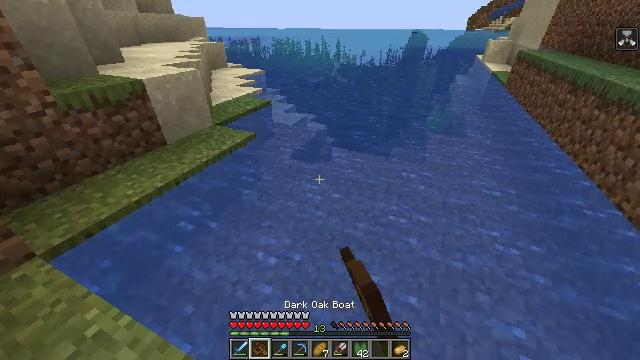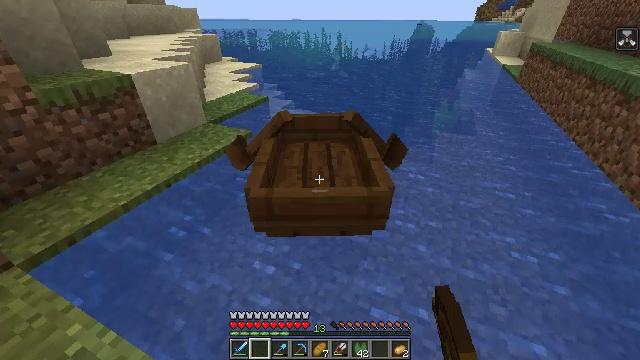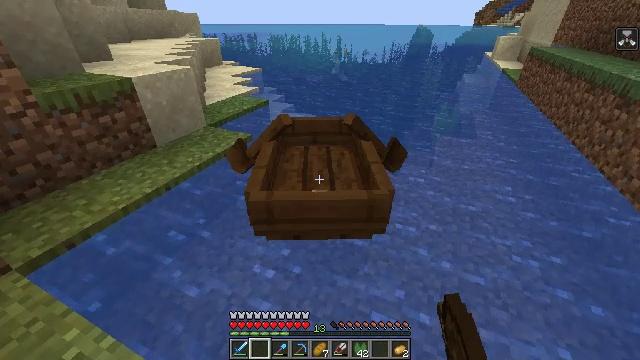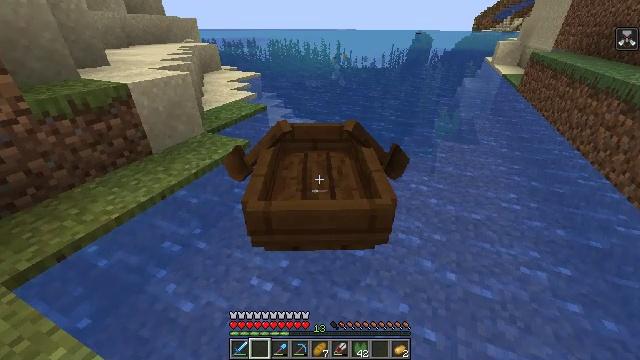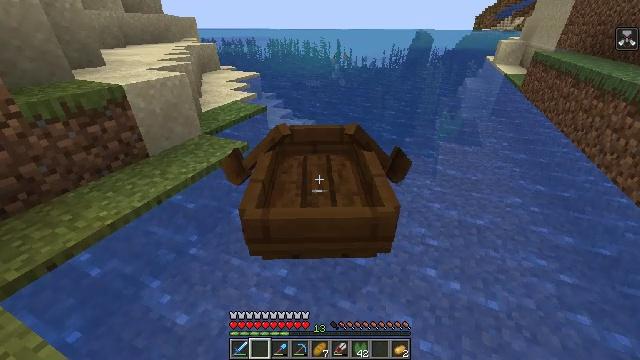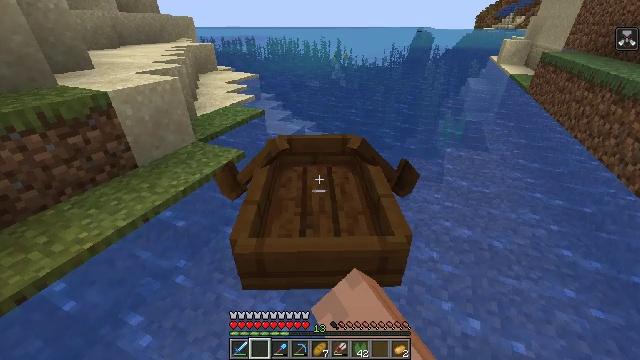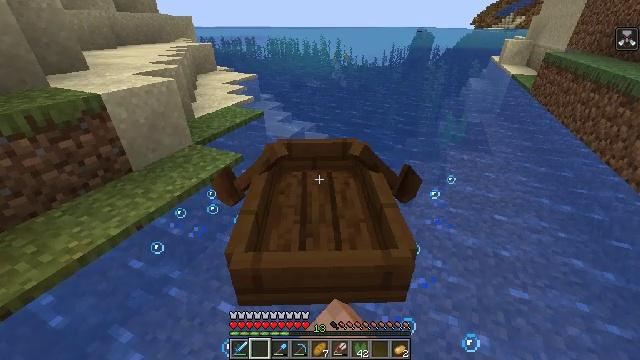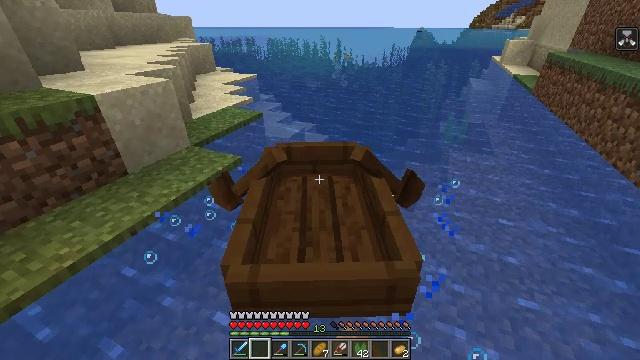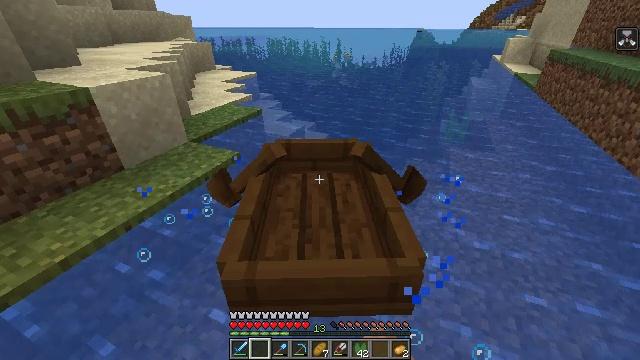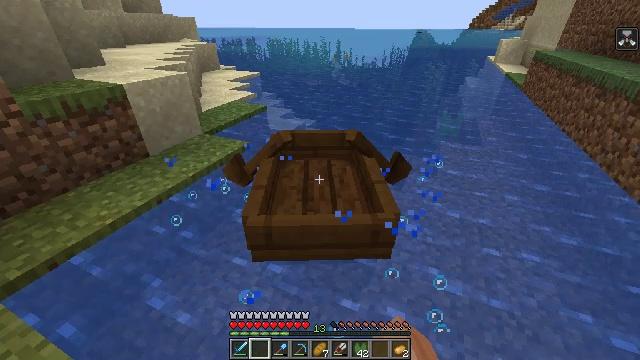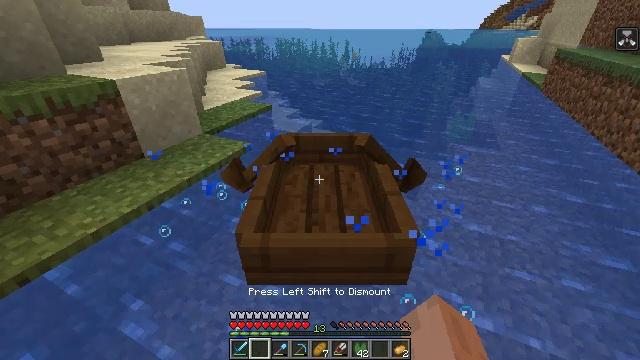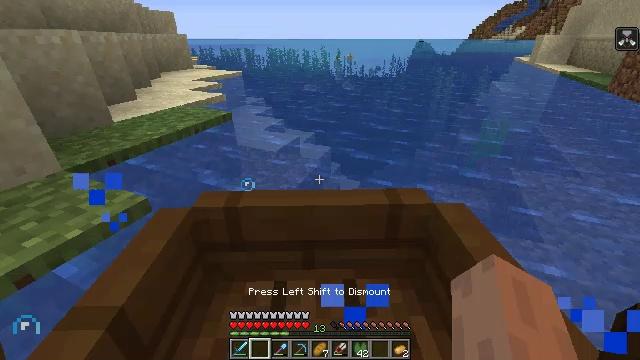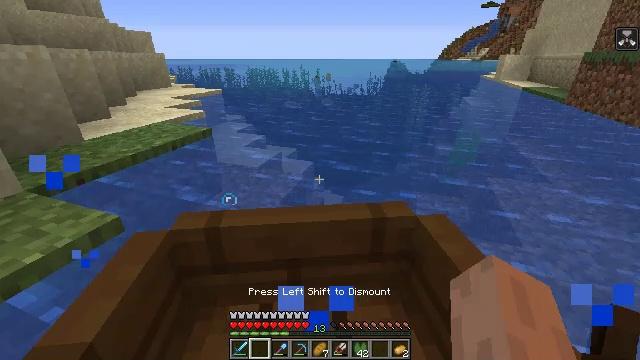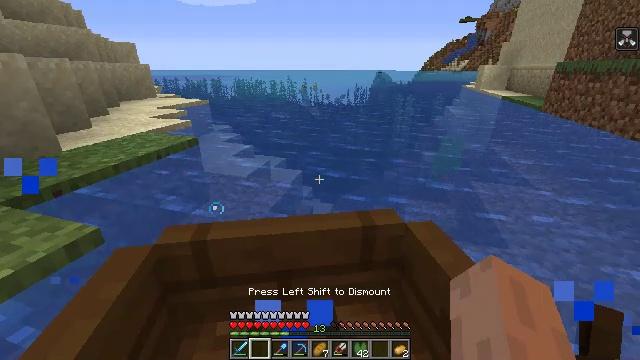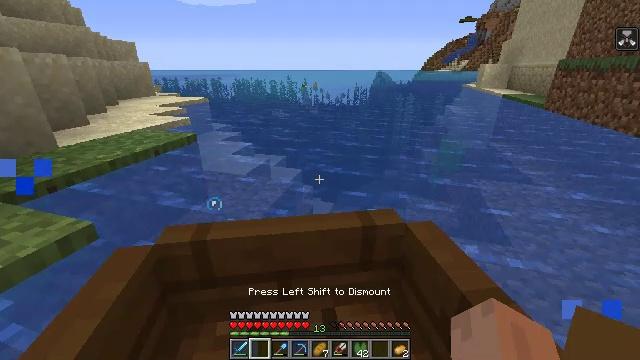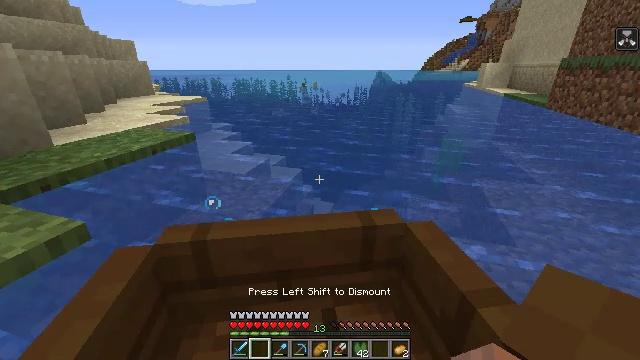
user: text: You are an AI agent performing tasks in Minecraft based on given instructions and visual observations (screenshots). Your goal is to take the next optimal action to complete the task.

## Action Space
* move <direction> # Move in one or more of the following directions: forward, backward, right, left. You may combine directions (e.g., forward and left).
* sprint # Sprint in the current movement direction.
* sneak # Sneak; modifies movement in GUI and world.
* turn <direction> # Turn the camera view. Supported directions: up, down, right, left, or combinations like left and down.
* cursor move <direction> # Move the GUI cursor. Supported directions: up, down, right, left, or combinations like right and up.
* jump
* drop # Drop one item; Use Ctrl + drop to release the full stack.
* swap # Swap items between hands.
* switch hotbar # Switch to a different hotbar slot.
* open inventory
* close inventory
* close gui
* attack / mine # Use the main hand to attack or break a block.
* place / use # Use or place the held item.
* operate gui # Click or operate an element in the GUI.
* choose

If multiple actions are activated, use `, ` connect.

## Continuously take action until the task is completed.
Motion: motion action
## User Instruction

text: Dig through mossy stone bricks.
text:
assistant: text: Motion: no_op
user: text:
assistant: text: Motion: no_op
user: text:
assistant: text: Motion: move forward, turn up
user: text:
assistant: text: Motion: move forward, use / place
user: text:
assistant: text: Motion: move forward, use / place
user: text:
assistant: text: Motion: use / place
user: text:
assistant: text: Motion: no_op
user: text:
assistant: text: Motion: no_op
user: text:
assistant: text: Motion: no_op
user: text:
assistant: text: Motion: no_op
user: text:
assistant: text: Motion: turn right and up
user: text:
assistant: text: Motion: turn right and up
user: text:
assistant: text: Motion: move forward, turn right and up
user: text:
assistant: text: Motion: move forward
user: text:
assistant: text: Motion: move forward
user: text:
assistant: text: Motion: move forward
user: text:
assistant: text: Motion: move forward
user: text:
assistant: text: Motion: move forward
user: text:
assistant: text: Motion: move forward
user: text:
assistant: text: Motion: move forward, turn up
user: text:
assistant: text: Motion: move forward
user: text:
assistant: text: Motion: move forward
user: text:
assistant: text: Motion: move forward
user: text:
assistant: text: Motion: move forward
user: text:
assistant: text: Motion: move forward
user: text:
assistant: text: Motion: move forward
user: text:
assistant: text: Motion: move forward
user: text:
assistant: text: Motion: move forward
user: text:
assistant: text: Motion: move forward
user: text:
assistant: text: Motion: move forward